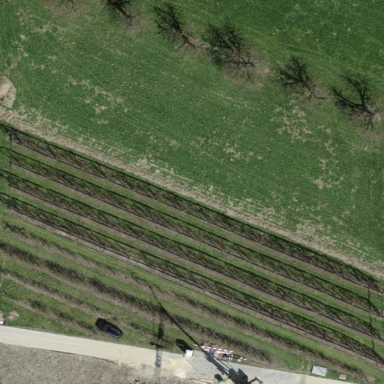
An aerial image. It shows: Orchard.